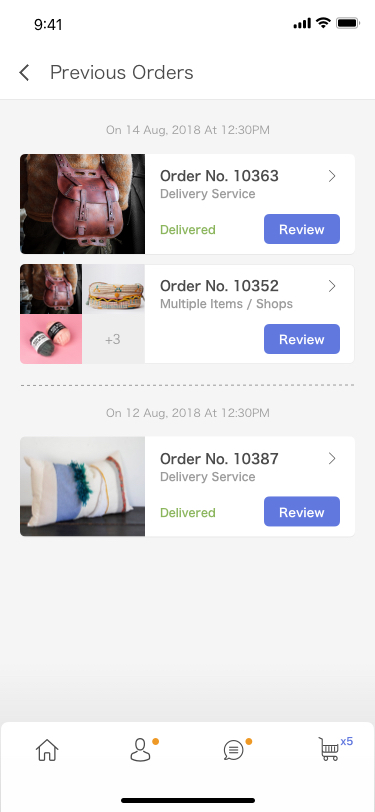
Text in this UI design:
Order No. 10387
Delivery Service
Delivered
Review
On 12 Aug, 2018 At 12:30PM
Review
Order No. 10352
Multiple Items / Shops
+3
Order No. 10363
Delivery Service
Delivered
Review
On 14 Aug, 2018 At 12:30PM
Previous Orders